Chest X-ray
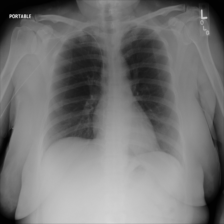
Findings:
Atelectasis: negative
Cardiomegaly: negative
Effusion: negative
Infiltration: negative
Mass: negative
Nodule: negative
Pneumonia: negative
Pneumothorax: negative
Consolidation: negative
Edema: negative
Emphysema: negative
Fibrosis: negative
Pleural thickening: negative
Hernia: negative